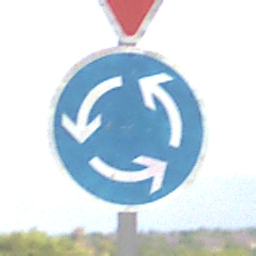
Verkehrszeichen: Kreisverkehr
Zusatzzeichen oben: VorfahrtGewaehren
Umgebung: Outdoor, Nature
Tageszeit: MorningAfternoon
Wetter: PartlyCloudy
Licht: Natural
Jahreszeit: NotSpecified
Kontrast: HighContrast